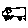
Label: car